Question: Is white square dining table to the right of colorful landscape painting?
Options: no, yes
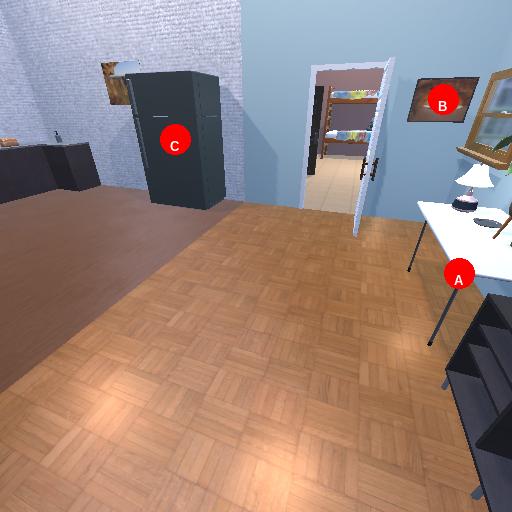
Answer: no